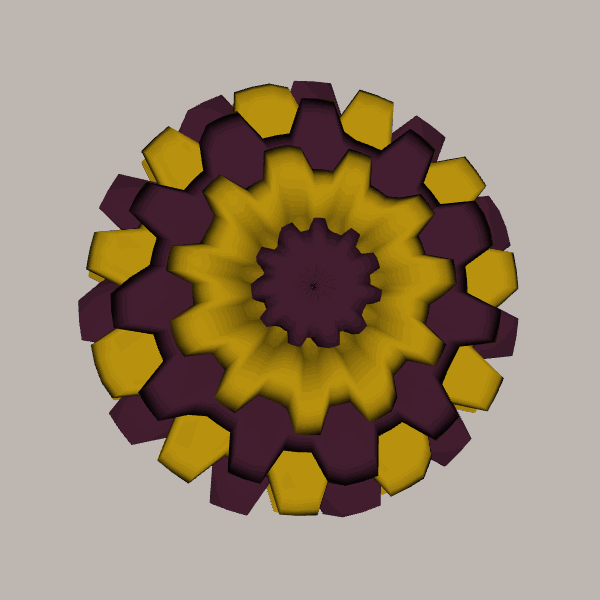
Background: light